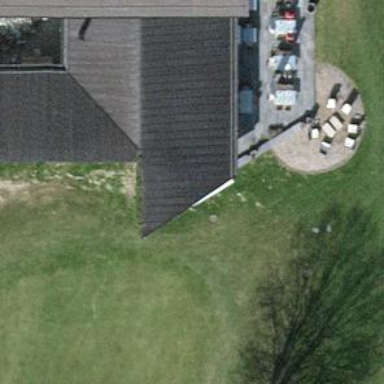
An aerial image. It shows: View of roof of building.